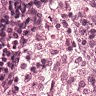
Metastatic tissue present: no